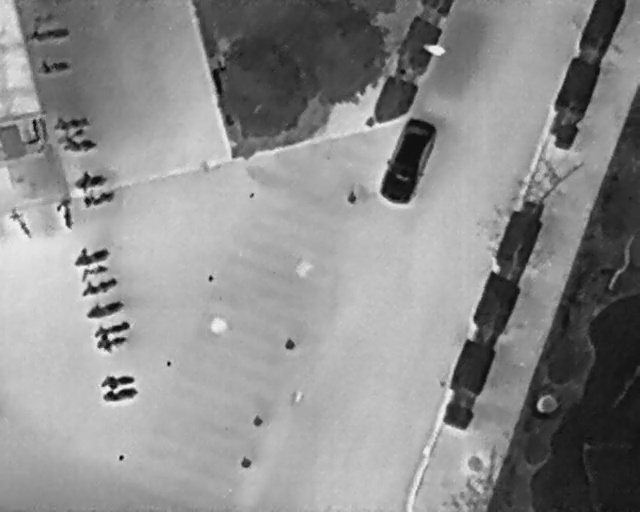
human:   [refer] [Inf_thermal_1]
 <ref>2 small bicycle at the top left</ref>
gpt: <box>[[3, 24, 7, 26, 166], [4, 24, 8, 25, 166]]</box>

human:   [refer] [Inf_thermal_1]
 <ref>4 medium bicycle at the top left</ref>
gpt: <box>[[11, 24, 13, 31, 174], [9, 20, 12, 27, 174], [6, 9, 9, 16, 175], [6, 2, 8, 10, 175]]</box>

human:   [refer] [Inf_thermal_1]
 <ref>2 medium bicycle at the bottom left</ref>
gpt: <box>[[17, 73, 19, 80, 169], [16, 70, 19, 77, 169]]</box>

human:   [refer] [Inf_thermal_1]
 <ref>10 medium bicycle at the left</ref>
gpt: <box>[[15, 63, 18, 69, 169], [16, 60, 18, 67, 165], [15, 56, 17, 64, 165], [14, 52, 16, 59, 162], [13, 49, 15, 56, 162], [12, 46, 15, 53, 162], [7, 39, 12, 43, 171], [0, 42, 6, 44, 143], [14, 35, 16, 42, 164], [12, 31, 15, 38, 164]]</box>